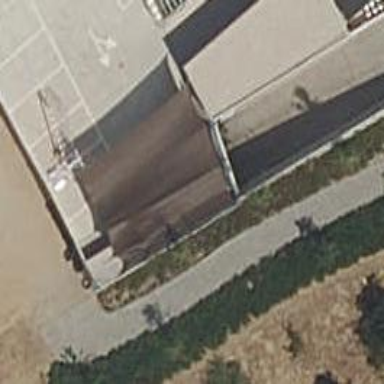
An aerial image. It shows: Parking entrance.